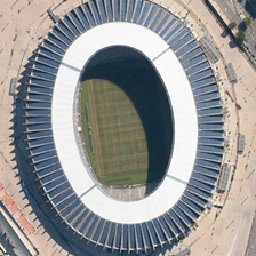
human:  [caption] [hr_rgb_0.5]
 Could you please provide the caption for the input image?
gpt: A few green trees and an oval stadium beside the car.

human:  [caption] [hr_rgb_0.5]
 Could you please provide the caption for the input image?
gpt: The oval stadium is close to many green trees and cars.

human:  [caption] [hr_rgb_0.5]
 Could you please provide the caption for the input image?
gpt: The Oval Stadium is close to several green trees and cars.

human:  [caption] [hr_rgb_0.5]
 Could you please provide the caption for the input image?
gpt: An oval stadium is near some green trees and cars.

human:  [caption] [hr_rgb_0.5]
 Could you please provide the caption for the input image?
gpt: An oval stadium is near some green trees and cars.